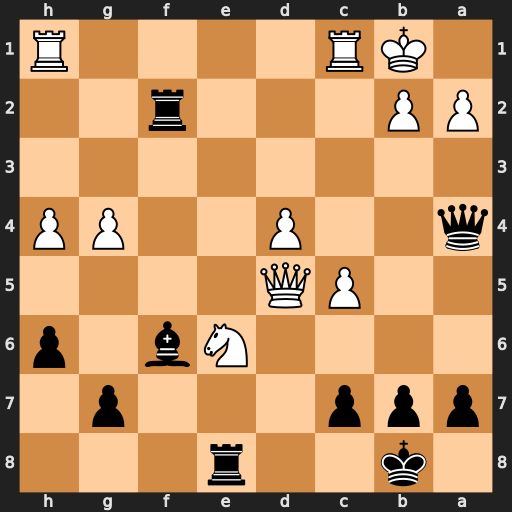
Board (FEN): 1k2r3/ppp3p1/4Nb1p/2PQ4/q2P2PP/8/PP3r2/1KR4R
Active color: b
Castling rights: -
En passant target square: -
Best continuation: Qb5 Qb3 Qxb3 axb3 Rxe6